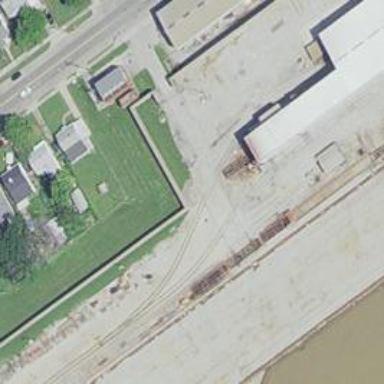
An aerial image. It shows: Rail spur service.